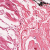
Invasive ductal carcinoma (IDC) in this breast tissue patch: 0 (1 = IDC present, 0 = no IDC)